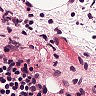
Metastatic tissue present: no